Question: Text in textbox and combobox do not render as they should be. Some letter desapears after the binding. The problem is partial : not every control in the view are affected.
The software is running on a hundred computer, but I got only one with the issue. They are all XP SP3.
It's do not look like a memory problem, because restarting the pc don't solve the problem.
As far as I know, other views are not affected.
Here is a screenshoot :

I'm out of ideas about this issue.
Can anyone help ?
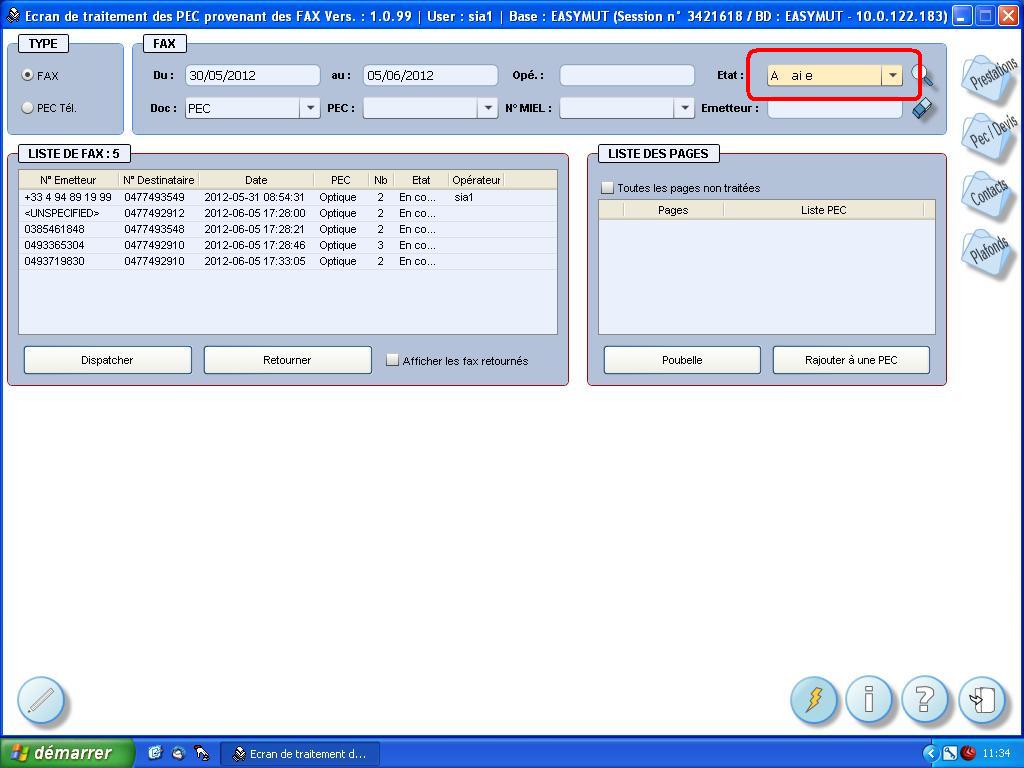
Answer: I've had this exact problem on an old MFC app, and it turned out to be the video driver. New driver = problem solved.